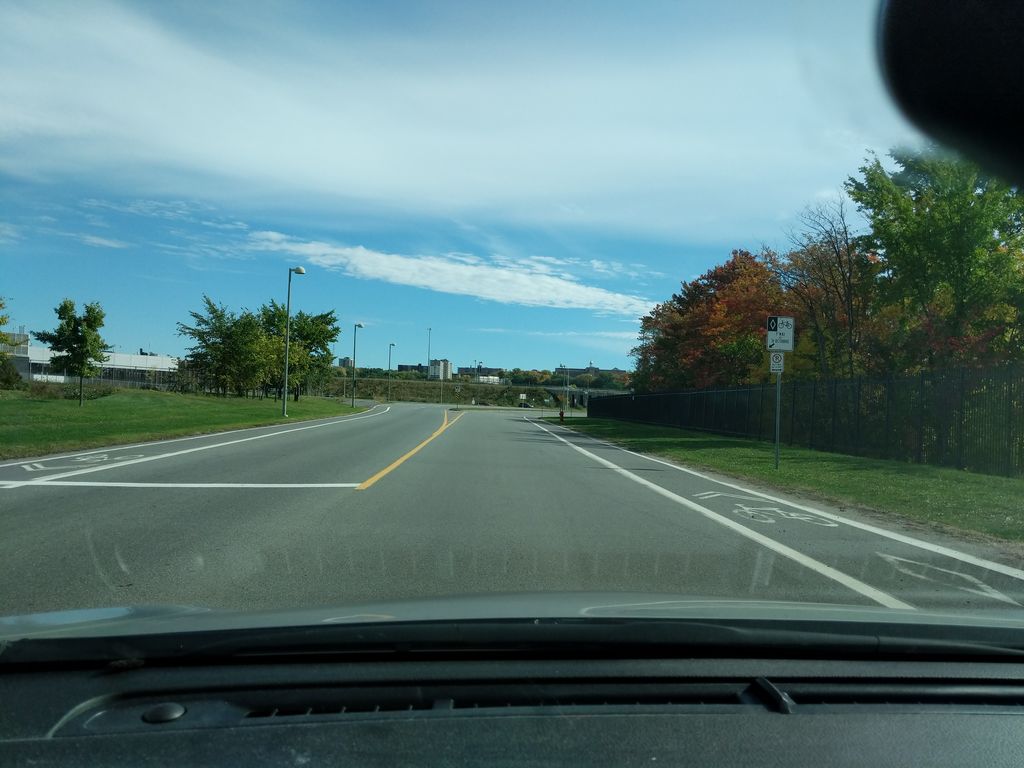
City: quebec_city